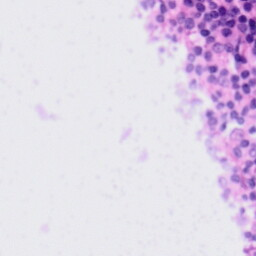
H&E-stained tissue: Tonsil